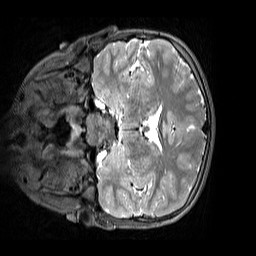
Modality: T2w
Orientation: coronal
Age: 9
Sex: male
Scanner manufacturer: siemens
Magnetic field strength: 3 T
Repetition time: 3.2 s
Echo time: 0.408 s